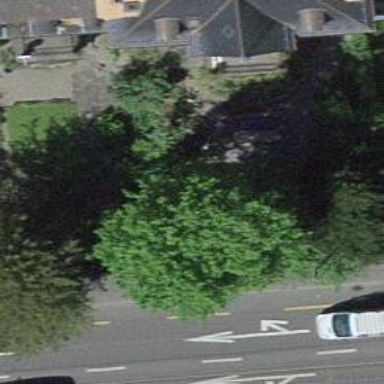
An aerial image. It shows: Garden with deciduous broadleaved trees.